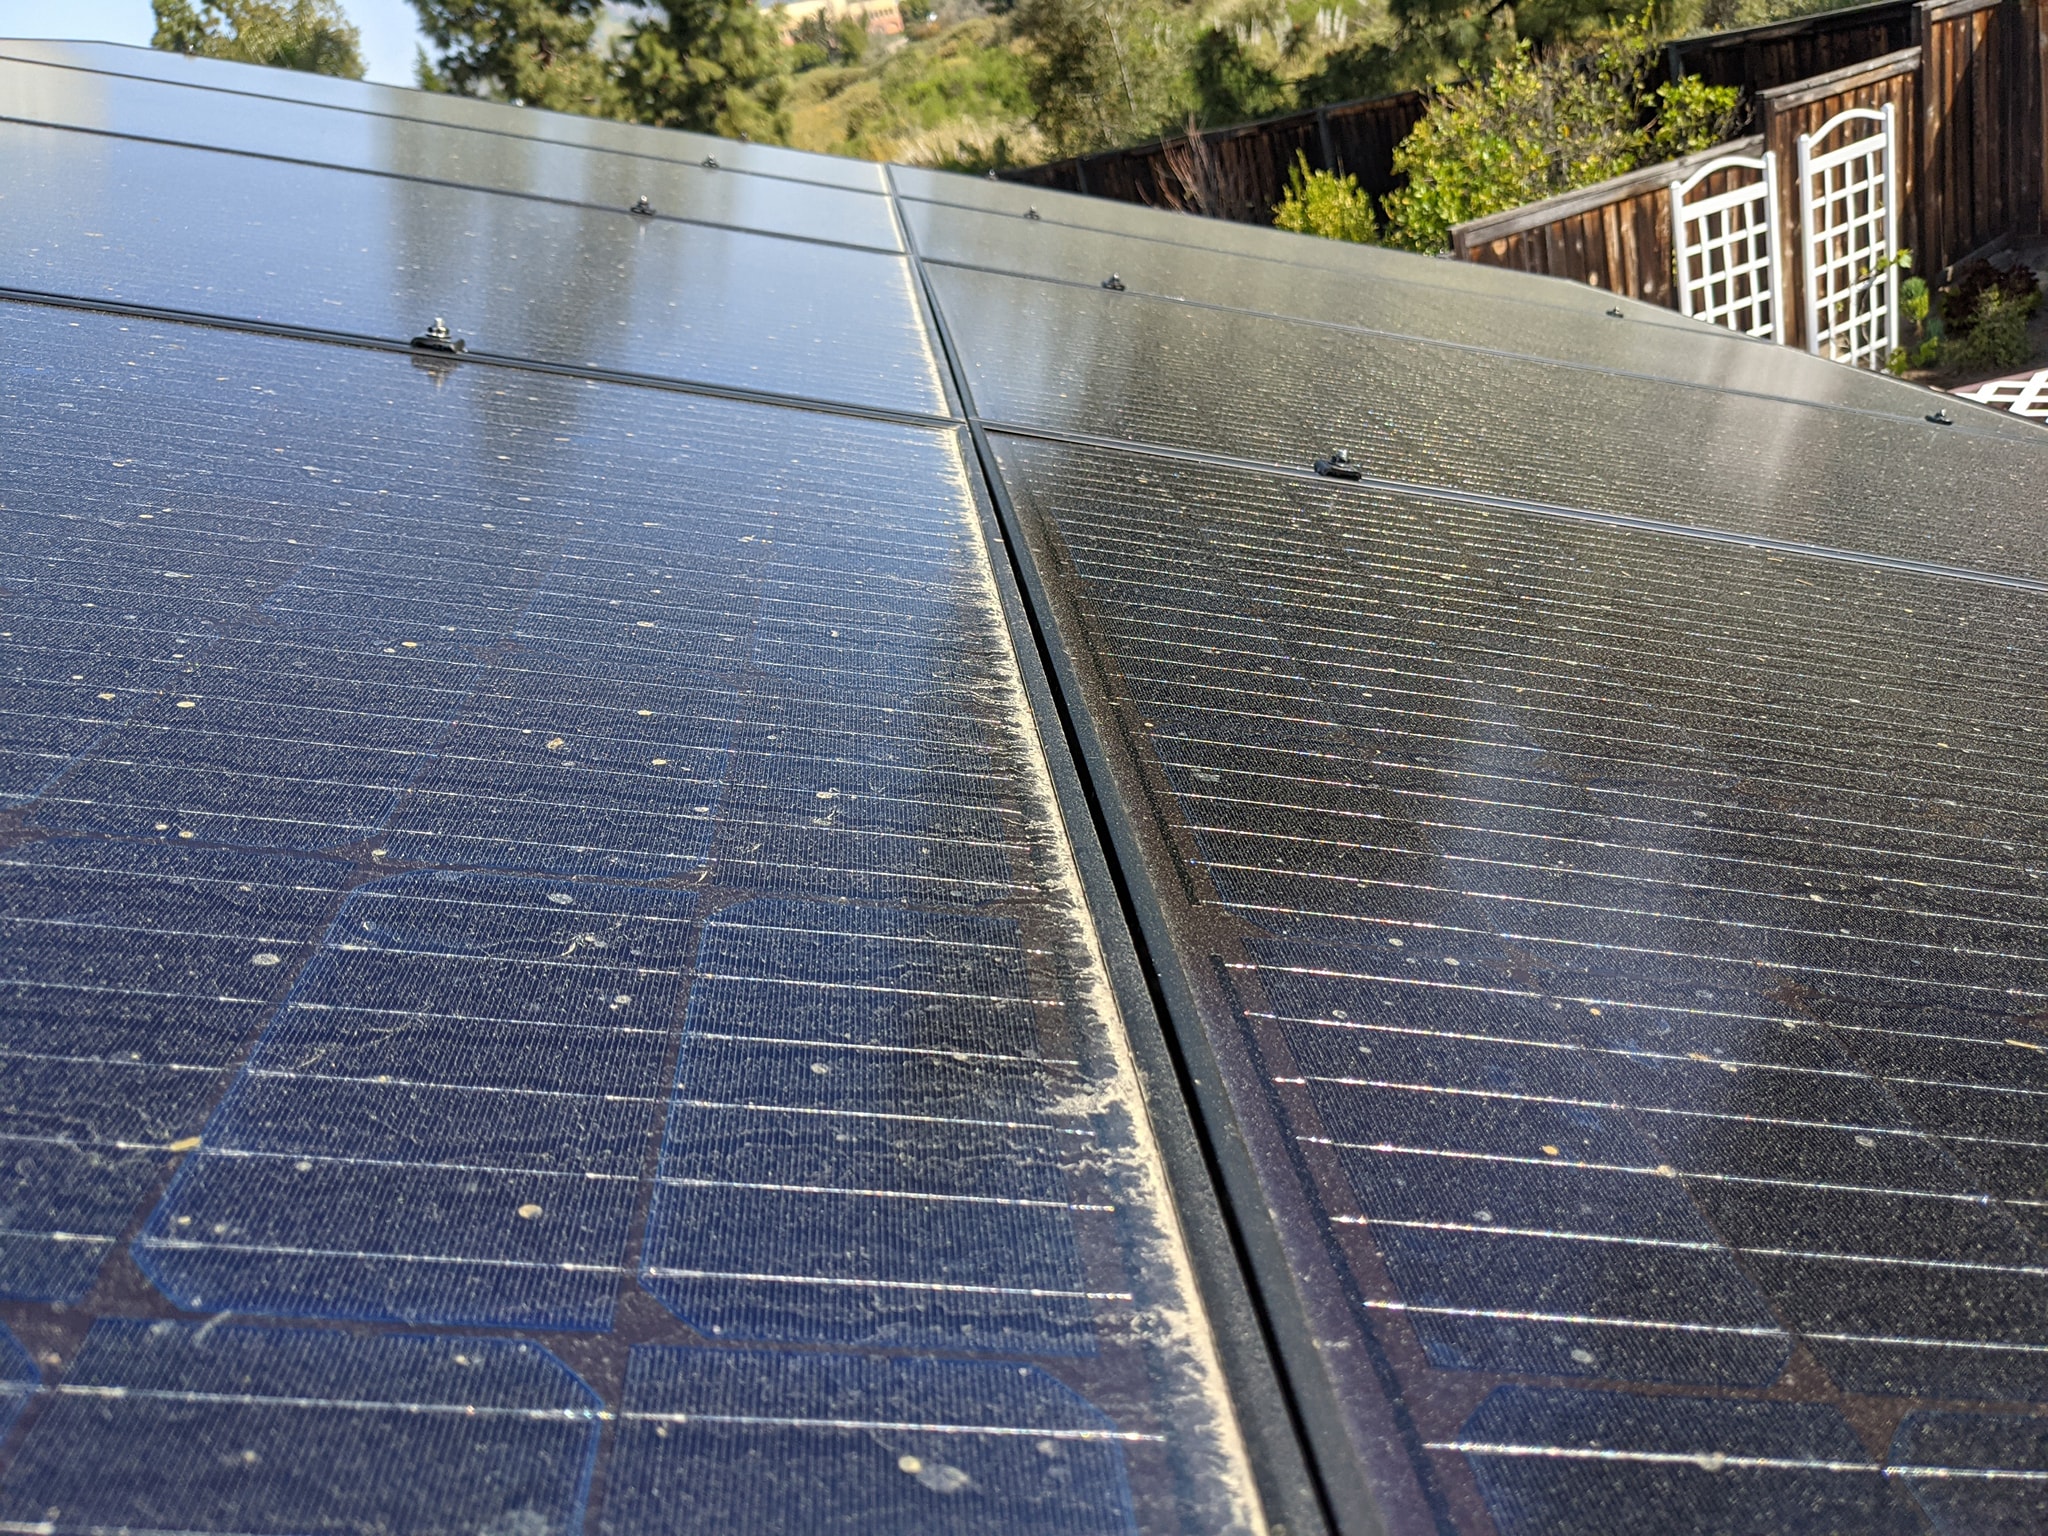
Label: Dusty